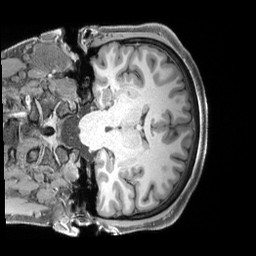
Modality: T1w
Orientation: coronal
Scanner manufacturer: siemens
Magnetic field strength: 3 T
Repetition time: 2.4 s
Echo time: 0.00228 s